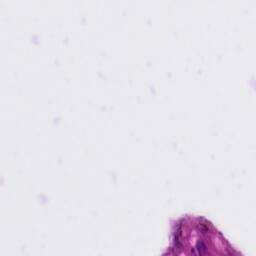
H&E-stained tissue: Tonsil